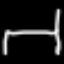
Label: bed